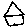
Label: house